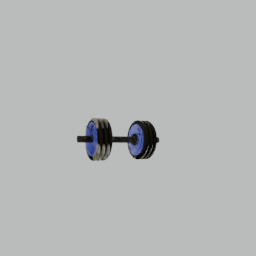
Label: tools